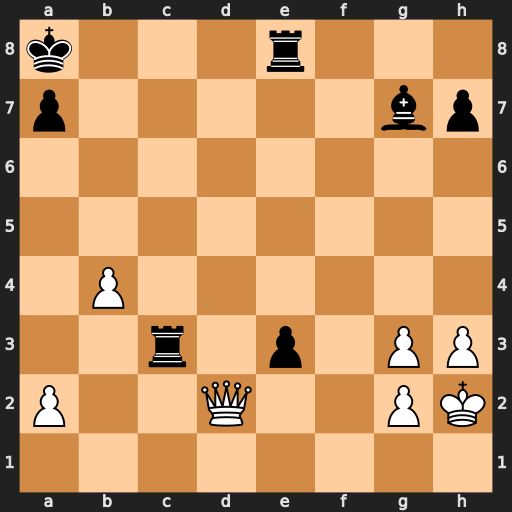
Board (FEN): k3r3/p5bp/8/8/1P6/2r1p1PP/P2Q2PK/8
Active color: w
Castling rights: -
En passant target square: -
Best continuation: Qd5+ Kb8 Qb5+ Kc7 Qxe8